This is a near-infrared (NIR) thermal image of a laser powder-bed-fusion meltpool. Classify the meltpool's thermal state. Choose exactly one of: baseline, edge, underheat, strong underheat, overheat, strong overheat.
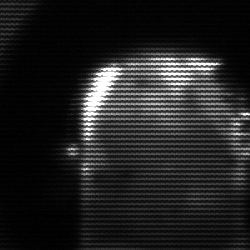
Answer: baseline